Question: I have a view that retrieve some images from database and display them. Now I want to add some effects to them. I have use a jquery plugin. look at my code please :

But the script effect just on the first occurred image not all of them. Where is the problem?
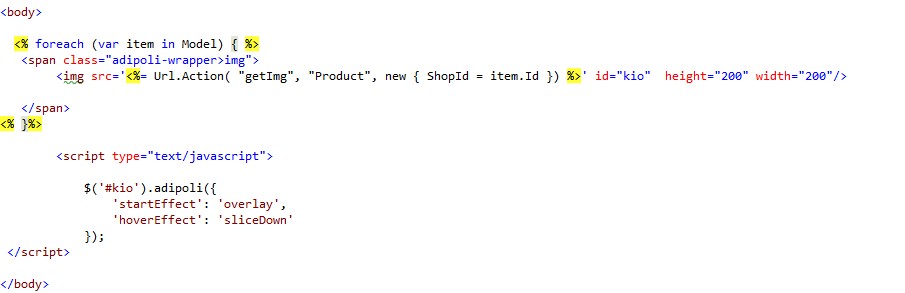
Answer: The problem is you are using an id as a selector ('$('#kio')', the # means it's an id) and id's are unique to the page, so only one will be returned. So you should leave the id attribute out of the img tag.
The solution is to use a selector that gives you all the elements you want, in this case probably '$('.adipoli-wrapper img')' the first part selects all elements with class 'adipoli-wrapper', then the img part will select all 'img' elements found within those elements.
On a side note: the classname 'adipoli-wrapper>img' you have in your code is not a valid classname,, you probably mean just 'adipoli-wrapper', that what I'm assuming in my answer.